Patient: sex M, age 61
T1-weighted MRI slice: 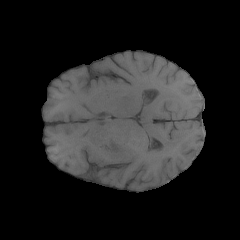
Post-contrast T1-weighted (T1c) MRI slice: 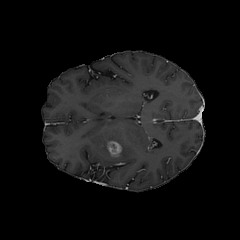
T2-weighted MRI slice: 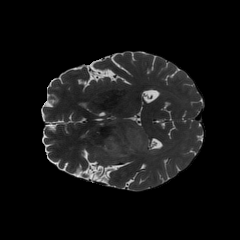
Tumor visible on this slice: yes
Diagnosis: Glioblastoma, IDH-wildtype
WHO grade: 4